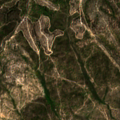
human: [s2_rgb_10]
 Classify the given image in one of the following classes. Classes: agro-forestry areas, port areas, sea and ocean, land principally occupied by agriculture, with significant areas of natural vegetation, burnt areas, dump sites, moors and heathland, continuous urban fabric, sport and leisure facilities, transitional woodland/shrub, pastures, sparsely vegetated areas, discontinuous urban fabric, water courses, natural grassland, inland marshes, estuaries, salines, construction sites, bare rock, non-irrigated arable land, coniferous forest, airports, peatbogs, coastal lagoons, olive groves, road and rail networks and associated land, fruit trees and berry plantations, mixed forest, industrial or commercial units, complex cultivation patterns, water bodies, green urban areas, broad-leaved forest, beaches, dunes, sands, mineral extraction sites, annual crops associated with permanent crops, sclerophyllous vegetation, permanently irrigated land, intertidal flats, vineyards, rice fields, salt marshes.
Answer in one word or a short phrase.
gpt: agro-forestry areas, broad-leaved forest